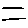
Label: line